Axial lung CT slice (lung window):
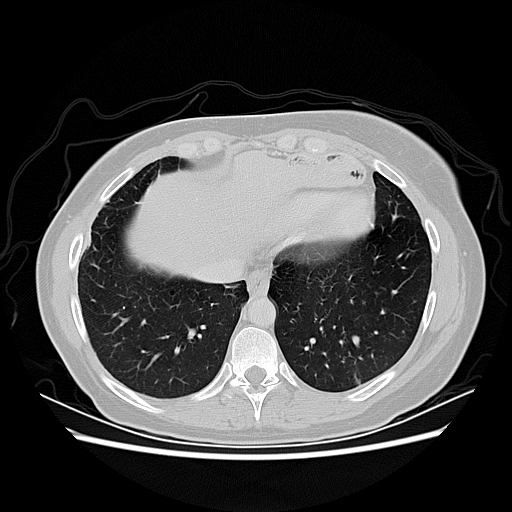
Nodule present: no